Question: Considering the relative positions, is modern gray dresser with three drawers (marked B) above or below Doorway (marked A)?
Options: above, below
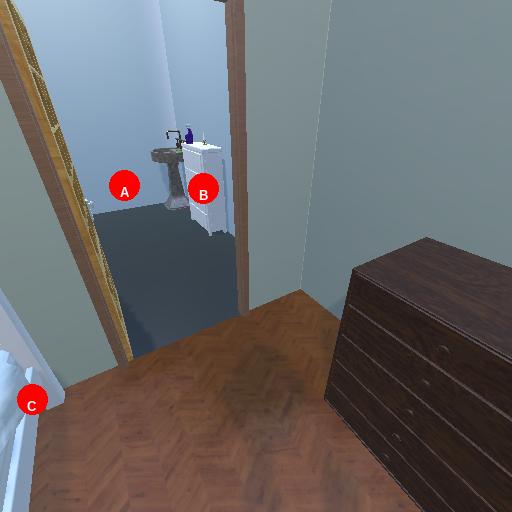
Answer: above